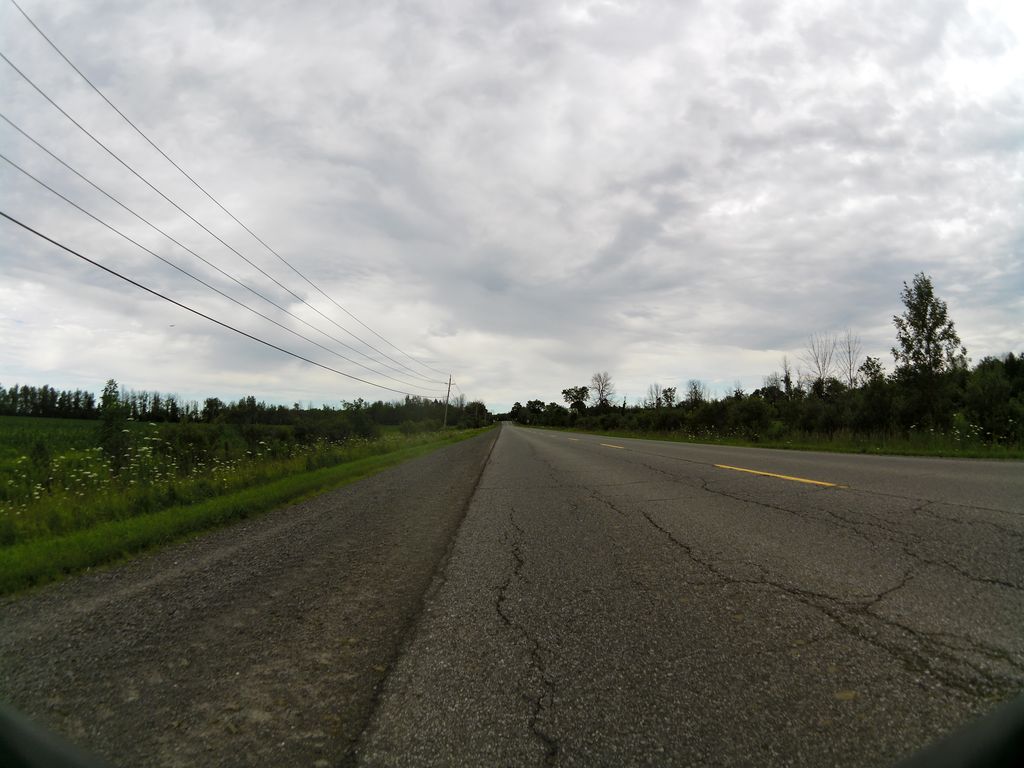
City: ottawa-gatineau